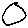
Label: circle